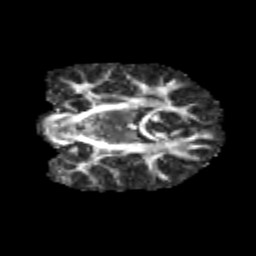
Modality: FA
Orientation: coronal
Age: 11
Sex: male
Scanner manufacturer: siemens
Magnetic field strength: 3 T
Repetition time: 3.8 s
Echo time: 0.07 s